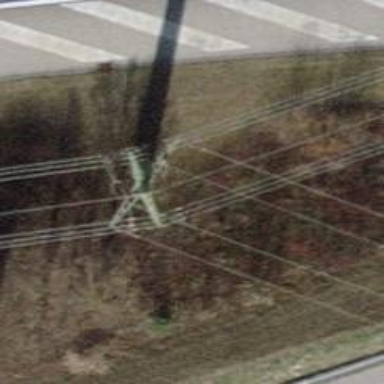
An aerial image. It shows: Power line is depicted.